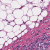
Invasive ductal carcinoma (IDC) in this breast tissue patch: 0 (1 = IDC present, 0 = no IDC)